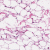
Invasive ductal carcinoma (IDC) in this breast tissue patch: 0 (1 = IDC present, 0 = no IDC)